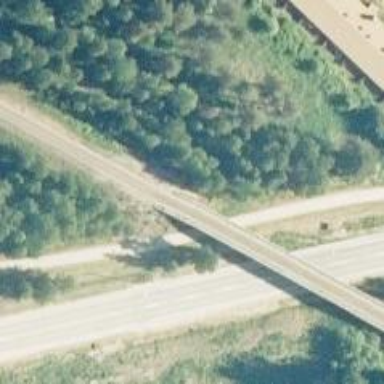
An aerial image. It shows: Bridge carrying continuous railway rails.